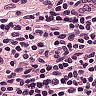
Metastatic tissue present: no